Interaction volume radius: 10 \u00c5
Interaction volume height: 15 \u00c5
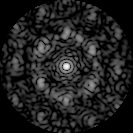
Disorder parameter: 0.6993